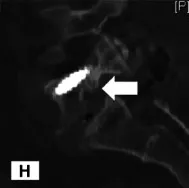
Typical images of Case 2. Postoperative CT demonstrated that bony fusion occurred at the preoperative pedicle cleft (G,H) site.
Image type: radiology (ct)